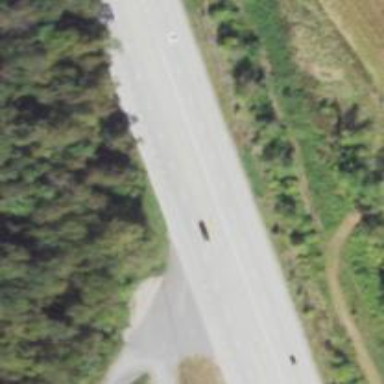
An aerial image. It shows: Trunk link highway.